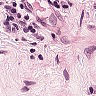
Metastatic tissue present: no